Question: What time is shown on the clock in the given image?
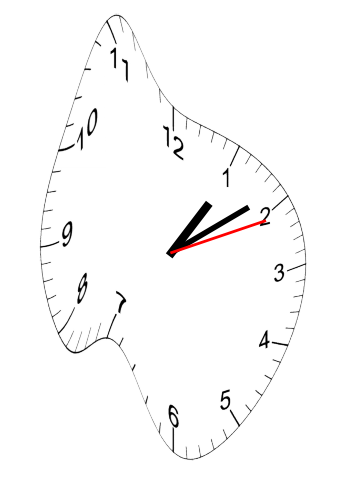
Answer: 01:09:11